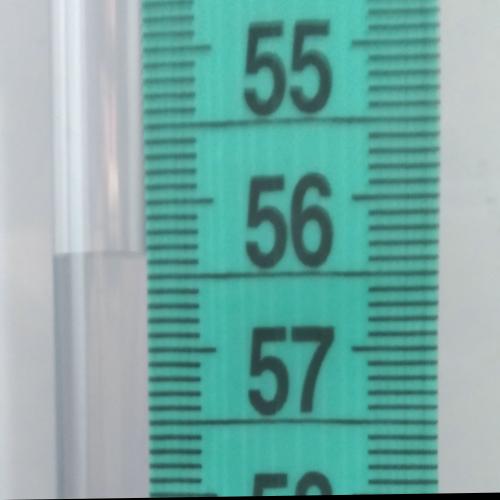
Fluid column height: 56.3 cm